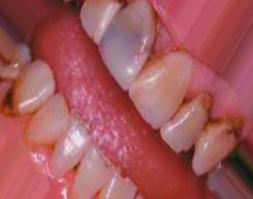
Condition: Tooth Discoloration